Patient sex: M
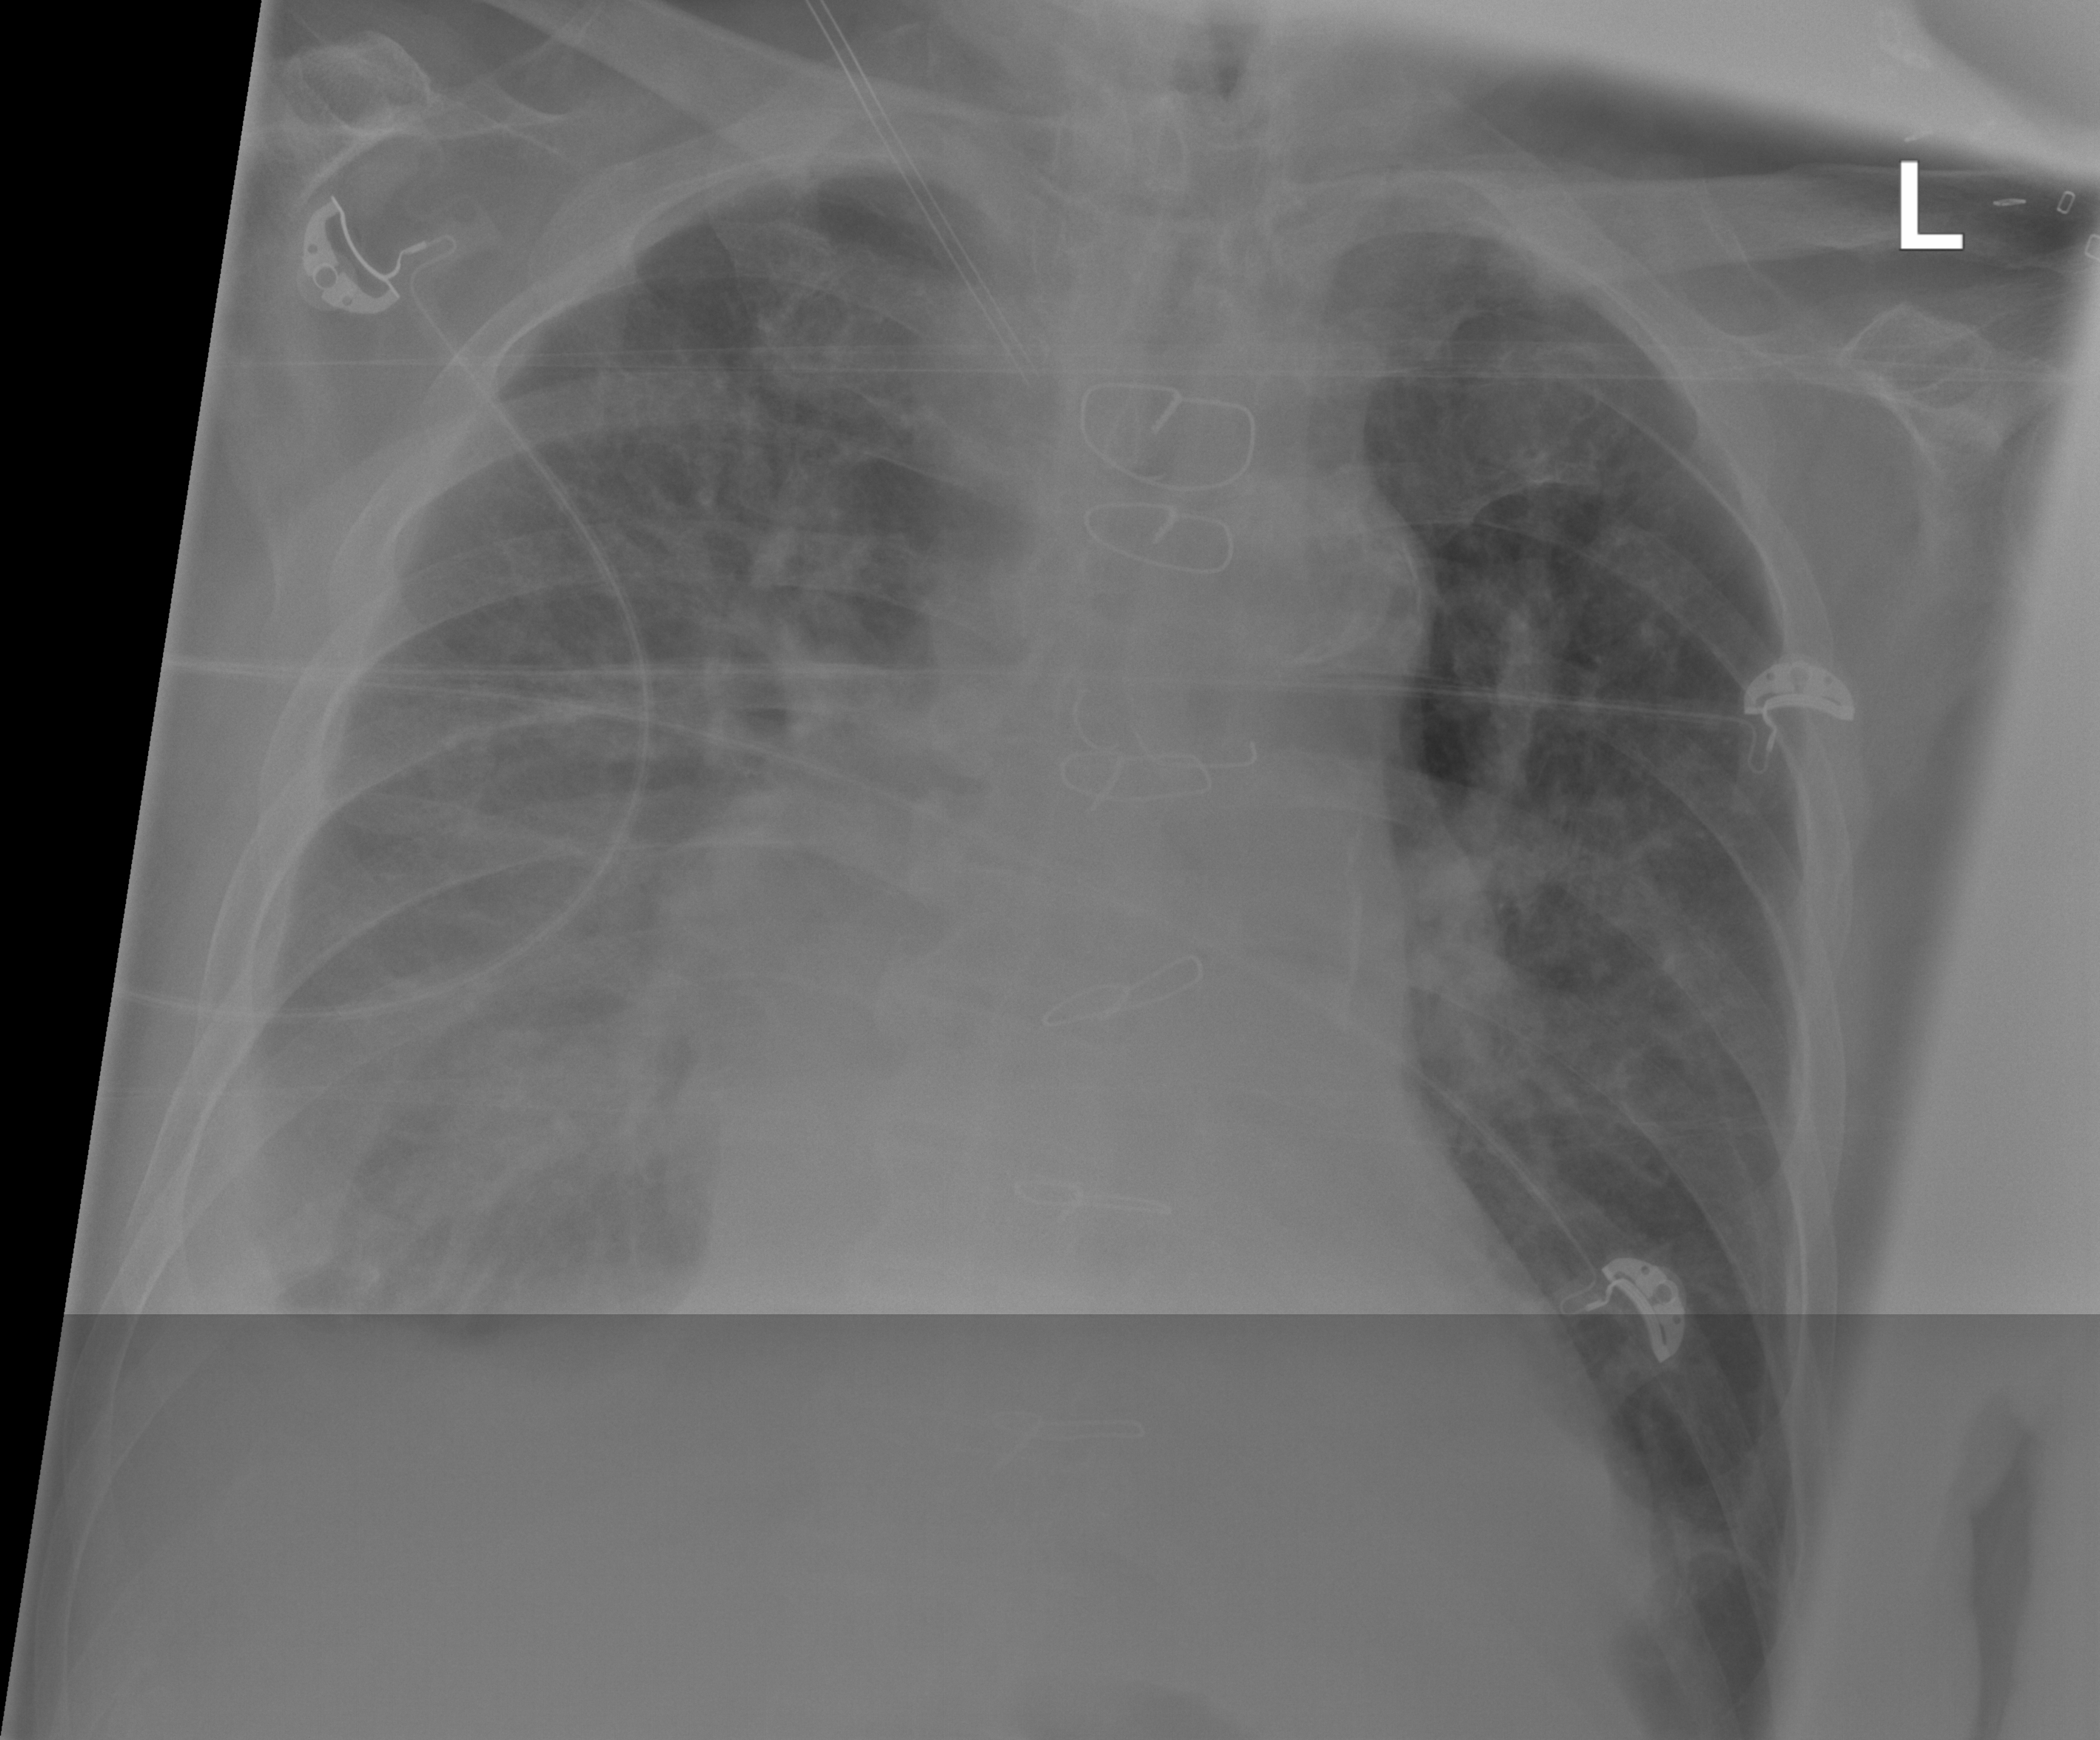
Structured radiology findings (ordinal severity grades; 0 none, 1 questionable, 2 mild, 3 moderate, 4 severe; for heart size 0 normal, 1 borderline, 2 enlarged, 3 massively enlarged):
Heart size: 1
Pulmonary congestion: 2
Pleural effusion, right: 2
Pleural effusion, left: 2
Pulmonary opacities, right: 3
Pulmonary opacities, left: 2
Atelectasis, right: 2
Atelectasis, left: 2